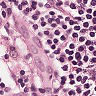
Metastatic tissue present: no